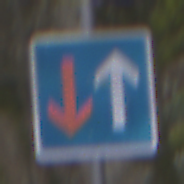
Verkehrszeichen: VorrangVorGegenverkehr
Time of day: MorningAfternoon
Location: Outdoor (Nature)
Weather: PartlyCloudy
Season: NotSpecified
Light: Natural